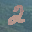
Label: 2